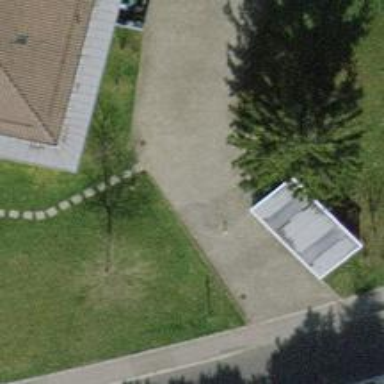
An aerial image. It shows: Bollard barrier.